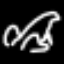
Label: frog